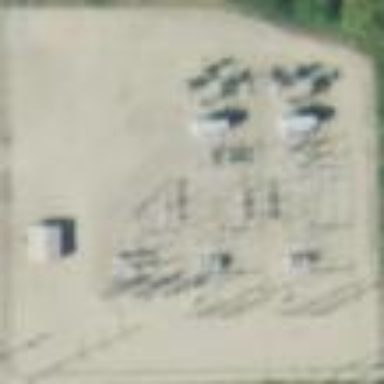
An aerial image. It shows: Distribution level power substation surrounded by fence.